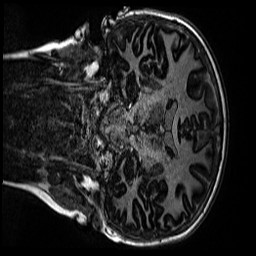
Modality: MP2RAGE
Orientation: coronal
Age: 12
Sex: female
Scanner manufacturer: siemens
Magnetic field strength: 3 T
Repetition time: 4 s
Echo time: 0.00299 s